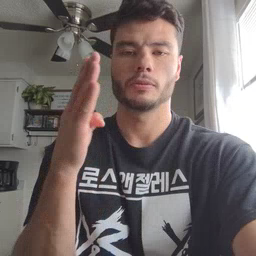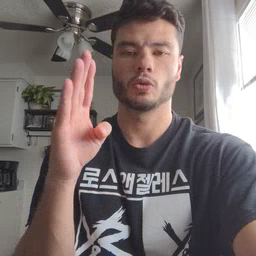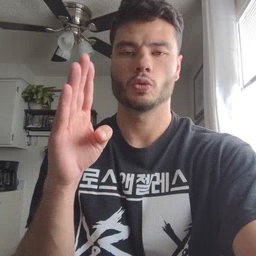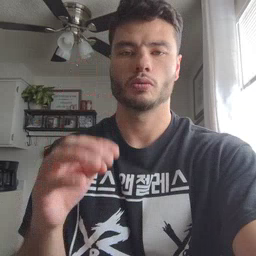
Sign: blue